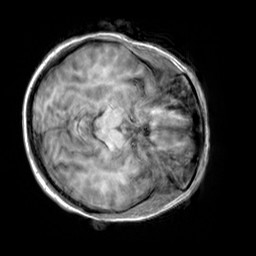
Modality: T1w
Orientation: axial
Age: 41
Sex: female
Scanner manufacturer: siemens
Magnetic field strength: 3 T
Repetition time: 2.3 s
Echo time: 0.00303 s